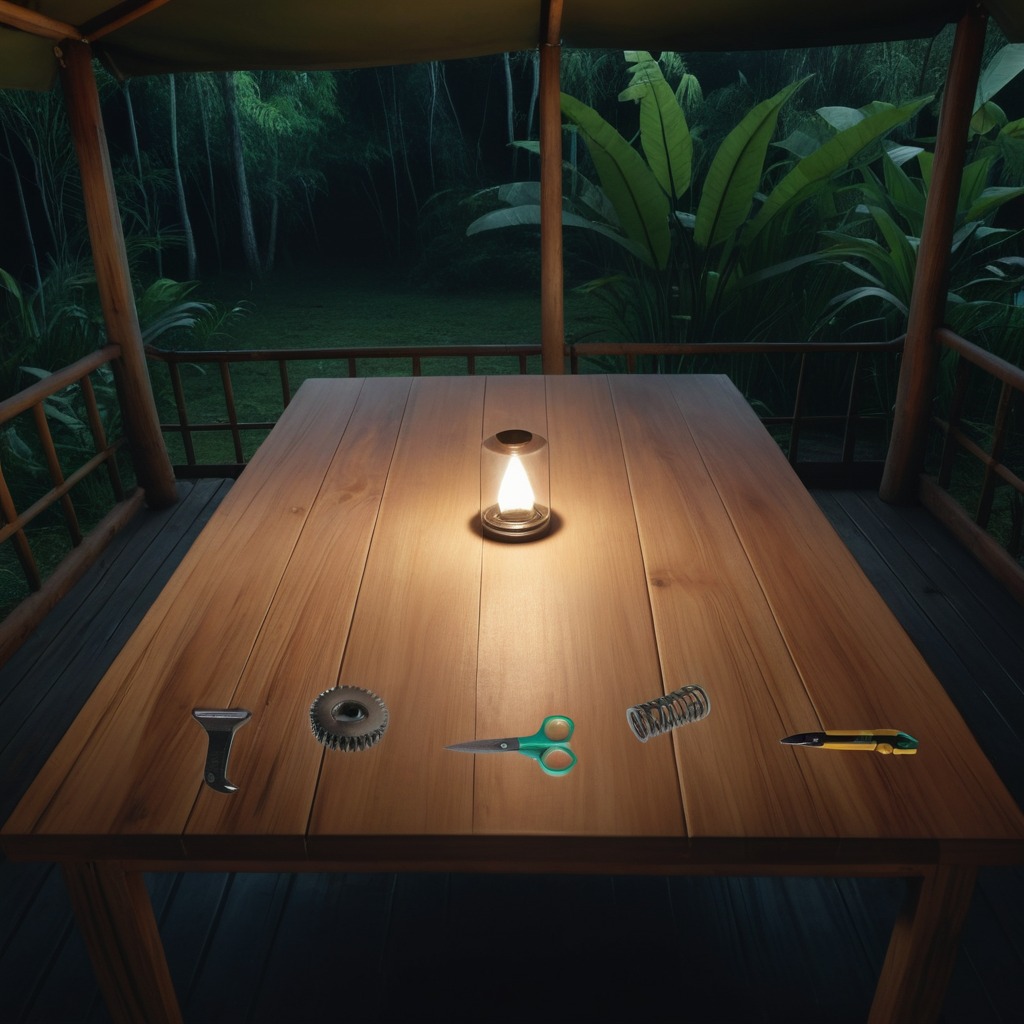
A steel gear with teeth, a utility knife, a metal machine screw, a coiled metal spring, and a pair of scissors are lying on a wooden table inside a jungle field workshop tent at night.